Question: I included several CSS files in my website, other works good but one my CSS file (on localhost) :
'''
<link href='http://127.0.0.1/ndf/nekib-css.css' rel='stylesheet' type='text/css'/>
'''
loads as an image. Here's a screenshot of what I see in the Chrome Developer Tools.

Double checked the MIME-type, added it on different position but none work.
I am using WAMP.
Any idea what's wrong ?
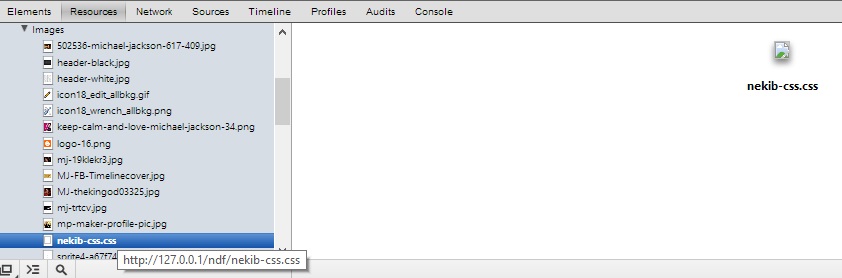
Answer: You may be having an issue similar to the post below. Their issue came from having some non-standard css, in their case 'background:url()'
<URL>